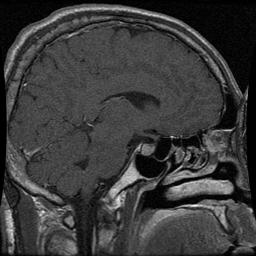
Label: pituitary